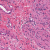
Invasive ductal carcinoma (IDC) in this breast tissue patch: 1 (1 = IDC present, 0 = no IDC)